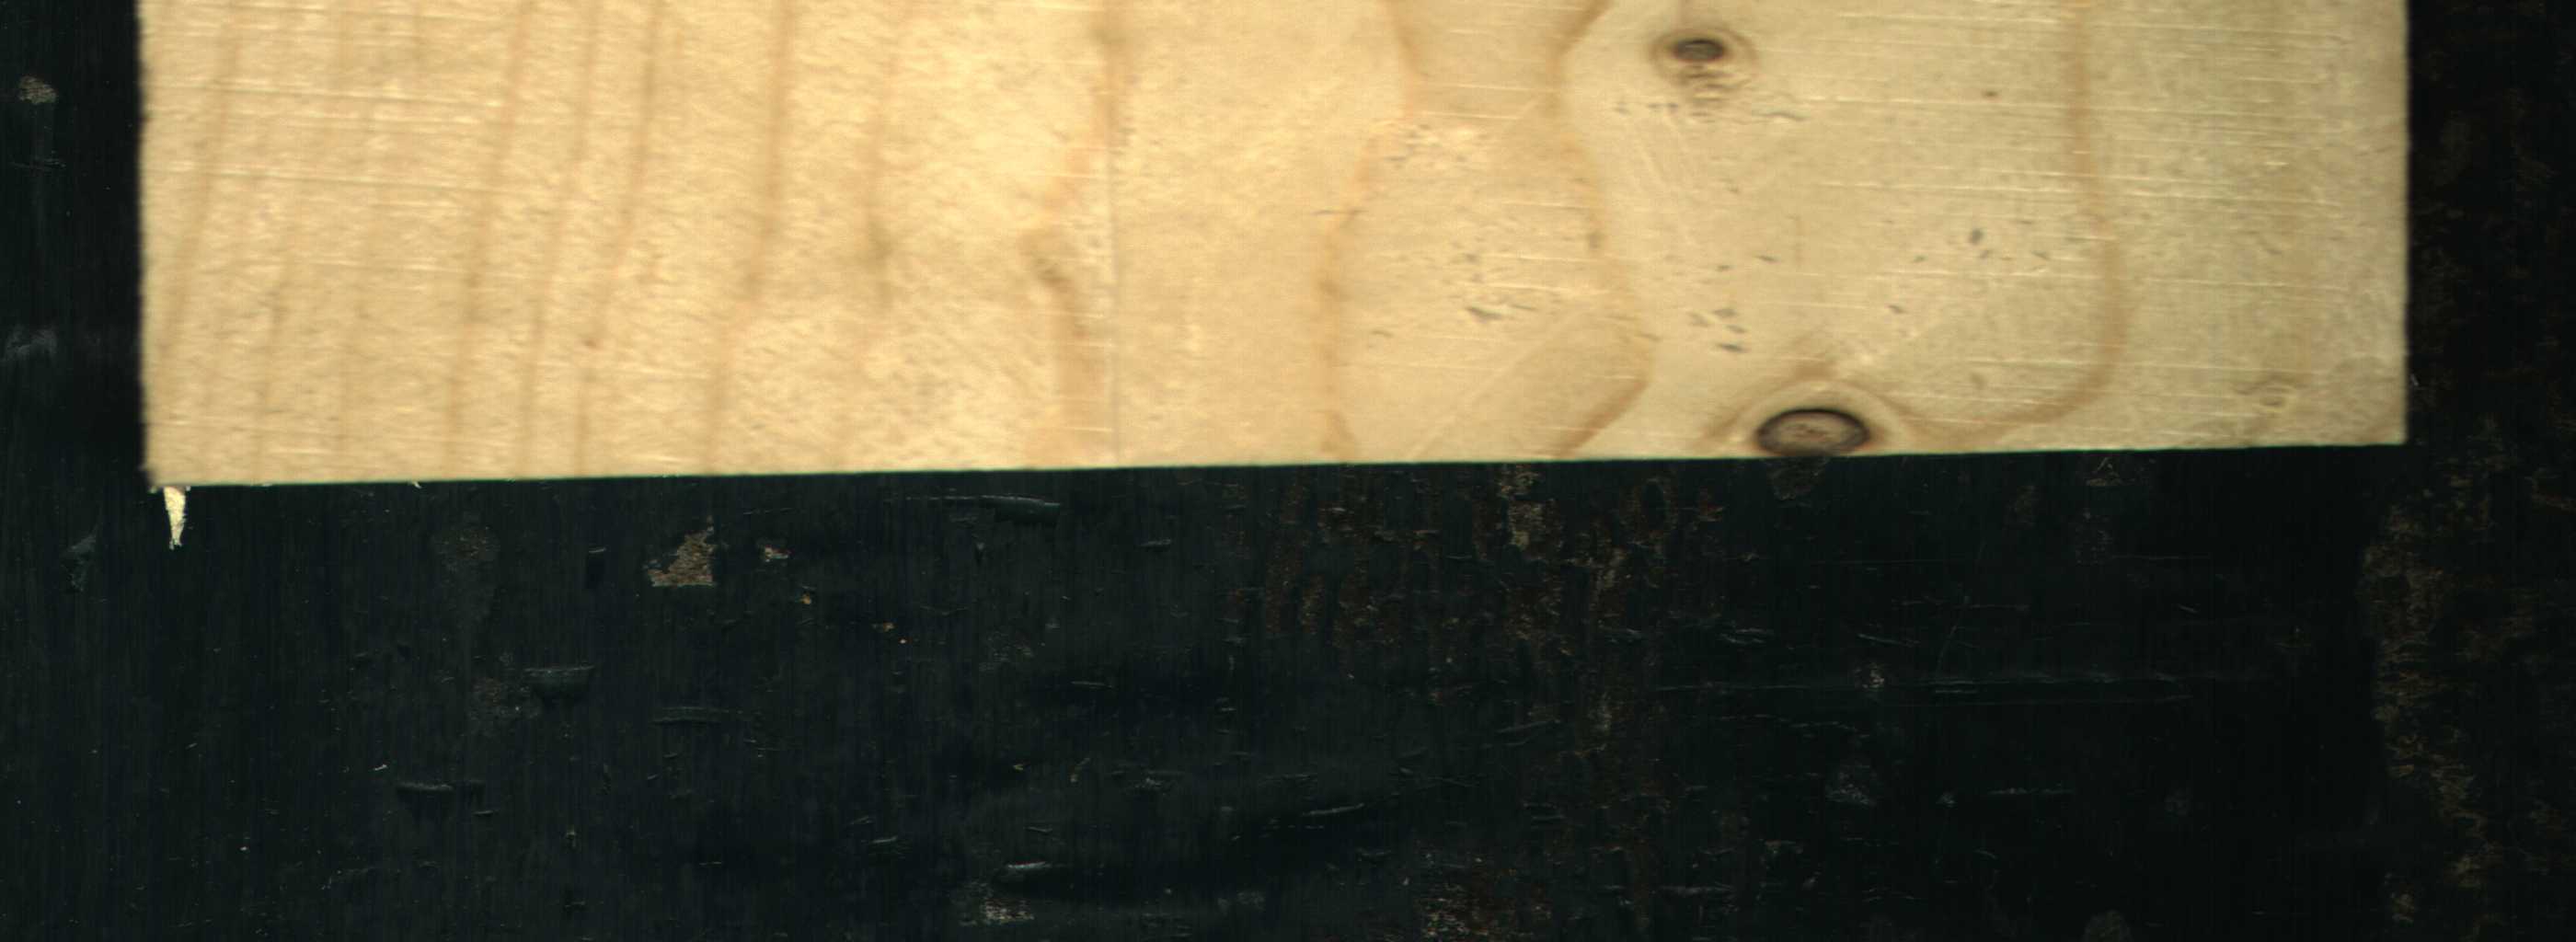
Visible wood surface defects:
Dead_Knot
Live_Knot